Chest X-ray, AP view. Patient: 62 years old, sex M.
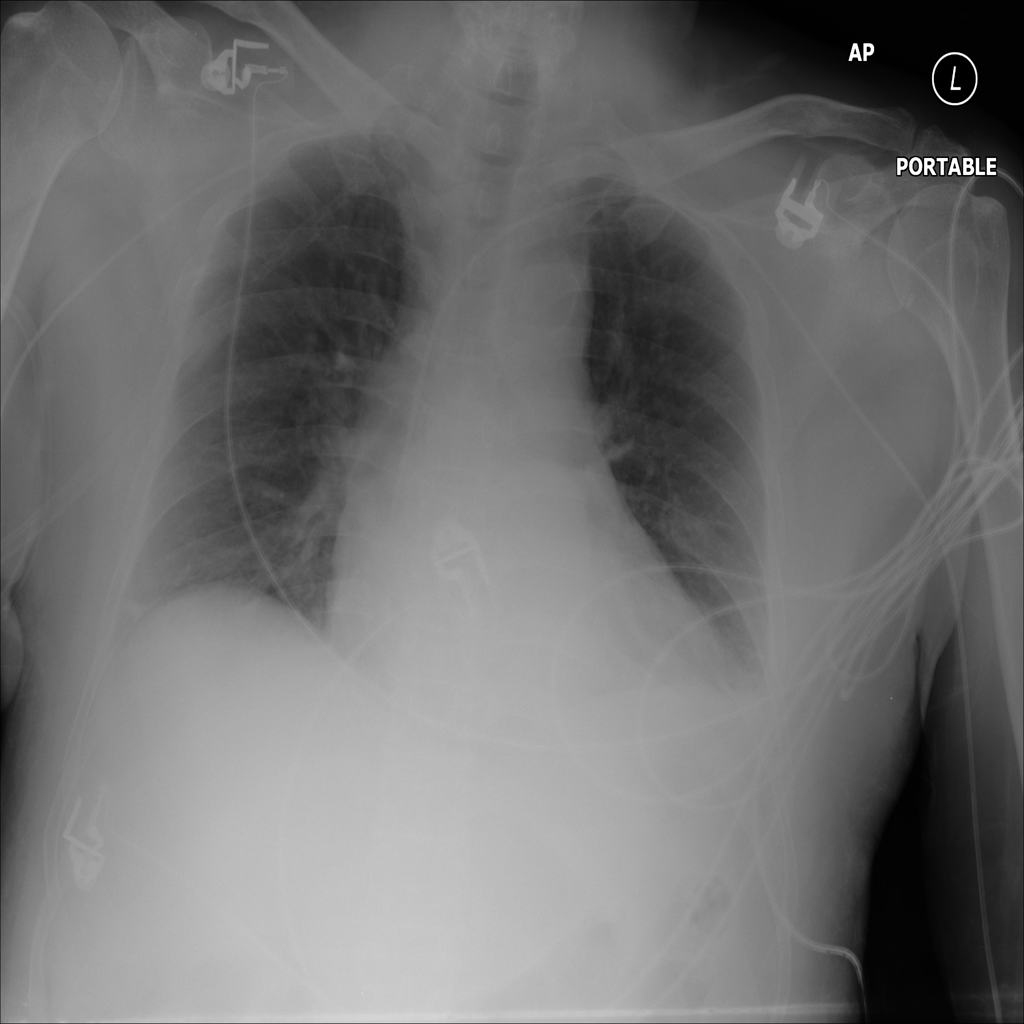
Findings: No Finding